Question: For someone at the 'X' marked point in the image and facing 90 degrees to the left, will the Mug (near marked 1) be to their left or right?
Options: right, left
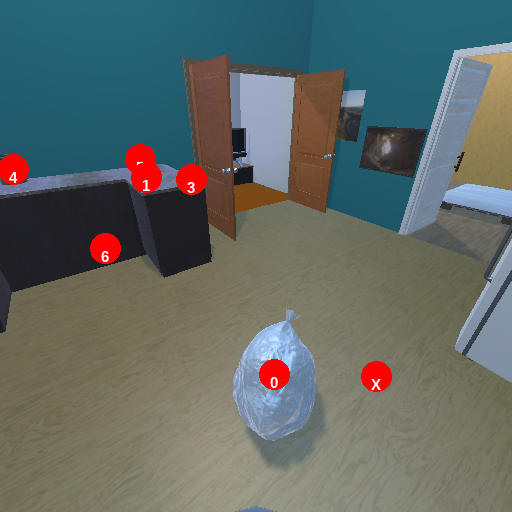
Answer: right